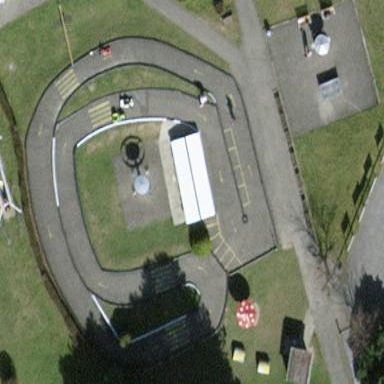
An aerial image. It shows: Karting raceway for sports enthusiasts.